Question: Suppose we have a undirected graph .
I was wondering if there is a graph or optimization related method can solve this kind of problem?
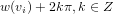
Answer: Your question is a little bit confusing, but have you tried these algorithms?
<URL>
<URL>